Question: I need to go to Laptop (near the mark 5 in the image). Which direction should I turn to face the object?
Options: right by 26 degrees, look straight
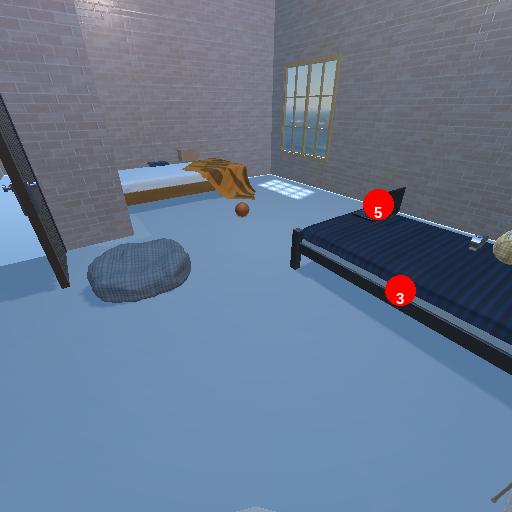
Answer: right by 26 degrees